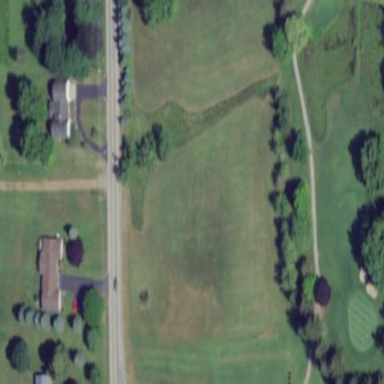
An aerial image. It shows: Grassy area used as driving range for golf.